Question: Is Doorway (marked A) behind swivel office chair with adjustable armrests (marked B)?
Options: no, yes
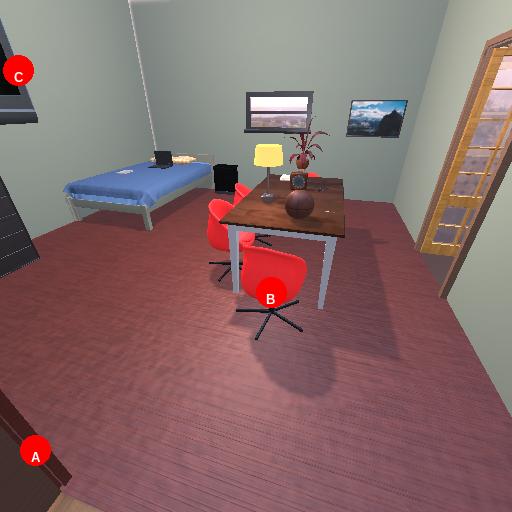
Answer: no